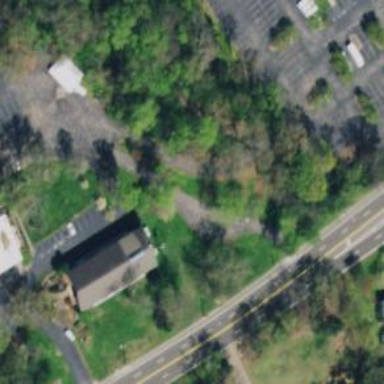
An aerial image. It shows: Driveway leading to service road.